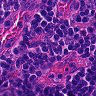
Metastatic tissue present: no